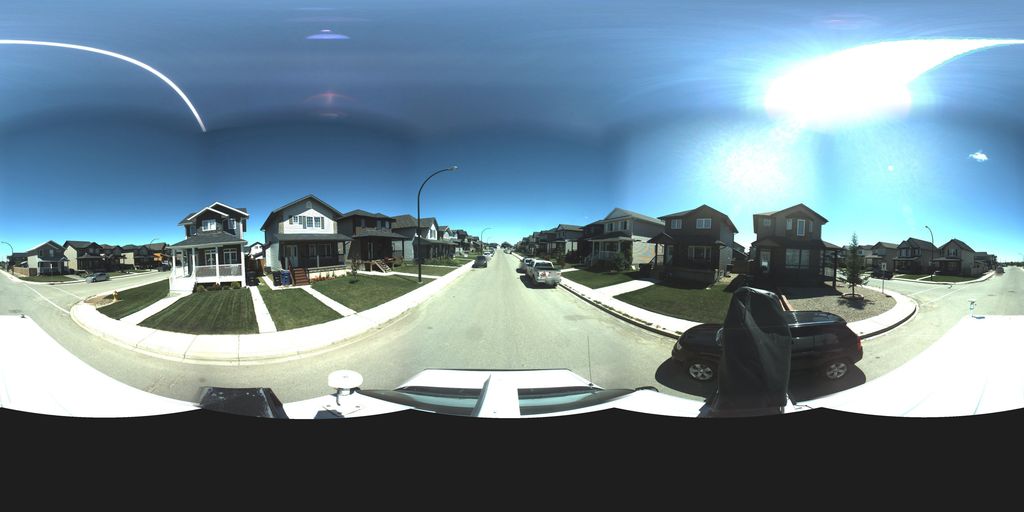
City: saskatoon